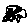
Label: car